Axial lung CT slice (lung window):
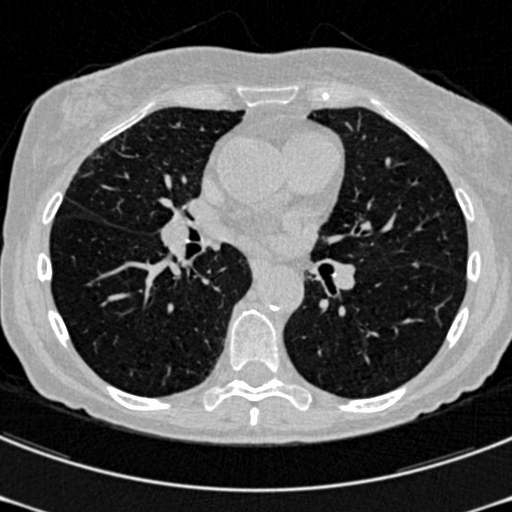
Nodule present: no